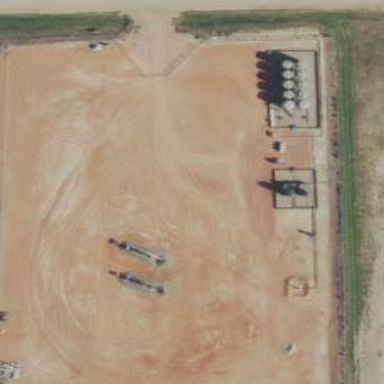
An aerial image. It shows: Petroleum well.